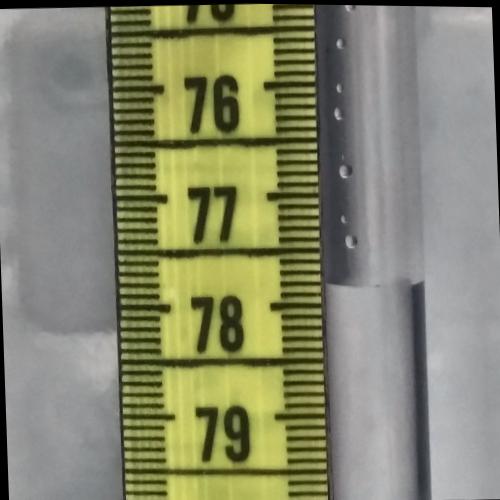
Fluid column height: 77.8 cm